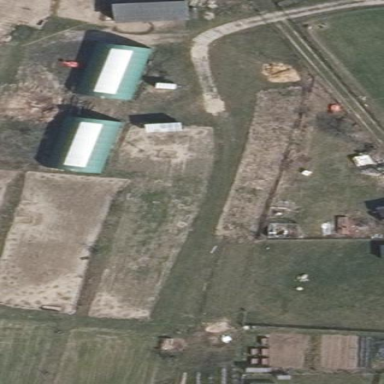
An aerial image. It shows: Farmyard area.